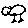
Label: bird